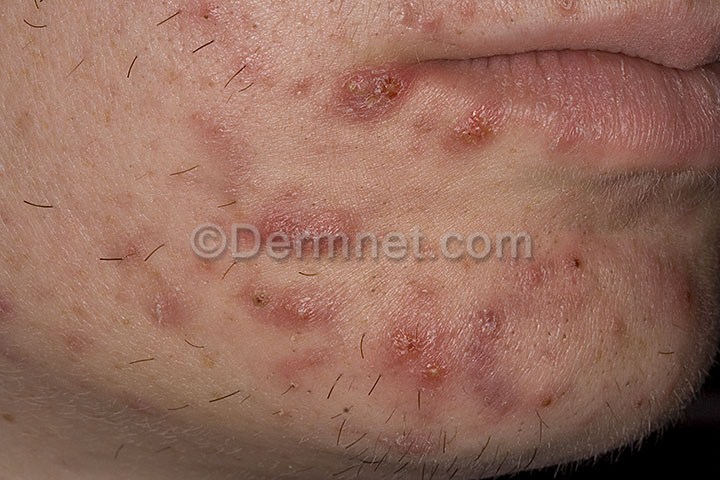
Disease: Acne and Rosacea Photos